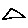
Label: triangle